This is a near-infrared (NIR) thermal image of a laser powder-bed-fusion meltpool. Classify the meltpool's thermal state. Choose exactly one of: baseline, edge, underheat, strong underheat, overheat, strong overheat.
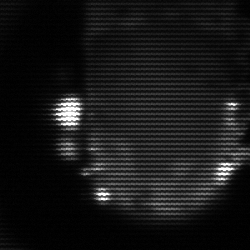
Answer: baseline